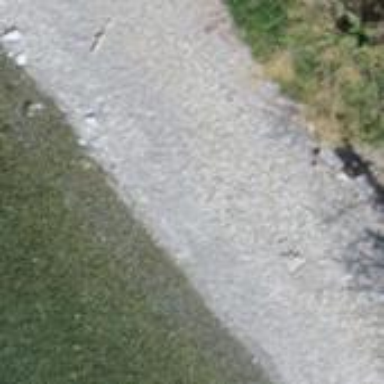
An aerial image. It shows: Beach with gravel surface.